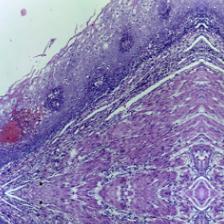
Diagnosis: Normal